Brain MRI, t1w sequence, axial 2D slice.
Patient: age 28, sex M, weight 90 kg, height 1.9 m
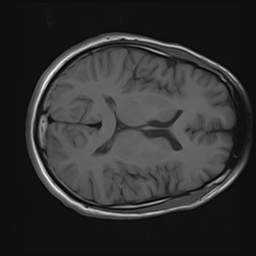